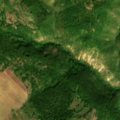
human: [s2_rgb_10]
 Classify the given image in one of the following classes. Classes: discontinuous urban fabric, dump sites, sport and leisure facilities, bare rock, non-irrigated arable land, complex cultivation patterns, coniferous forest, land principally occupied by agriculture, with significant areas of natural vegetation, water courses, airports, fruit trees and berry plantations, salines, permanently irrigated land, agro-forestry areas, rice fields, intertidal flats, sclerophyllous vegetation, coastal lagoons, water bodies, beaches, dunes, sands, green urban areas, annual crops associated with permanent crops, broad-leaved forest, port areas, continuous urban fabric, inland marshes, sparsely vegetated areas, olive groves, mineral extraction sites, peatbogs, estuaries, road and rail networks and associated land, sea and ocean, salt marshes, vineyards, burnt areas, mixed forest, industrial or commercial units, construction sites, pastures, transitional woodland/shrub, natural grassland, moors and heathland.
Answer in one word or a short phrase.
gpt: non-irrigated arable land, broad-leaved forest, transitional woodland/shrub